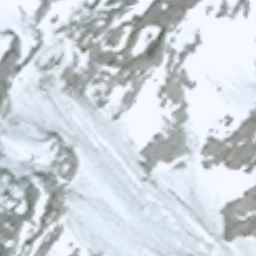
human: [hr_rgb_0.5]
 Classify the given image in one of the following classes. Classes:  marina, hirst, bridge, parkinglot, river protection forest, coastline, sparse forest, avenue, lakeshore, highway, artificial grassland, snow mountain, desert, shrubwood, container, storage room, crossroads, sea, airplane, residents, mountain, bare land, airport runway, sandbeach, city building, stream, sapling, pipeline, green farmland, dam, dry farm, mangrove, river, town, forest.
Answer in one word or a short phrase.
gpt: snow mountain